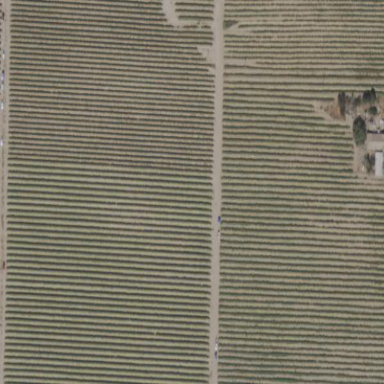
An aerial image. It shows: Vineyard.